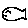
Label: fish